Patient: sex M, age 72
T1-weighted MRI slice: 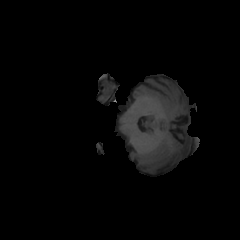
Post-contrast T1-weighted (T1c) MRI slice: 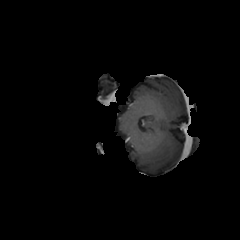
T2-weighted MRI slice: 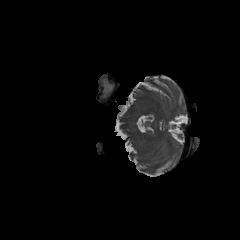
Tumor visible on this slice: yes
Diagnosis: Glioblastoma, IDH-wildtype
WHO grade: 4